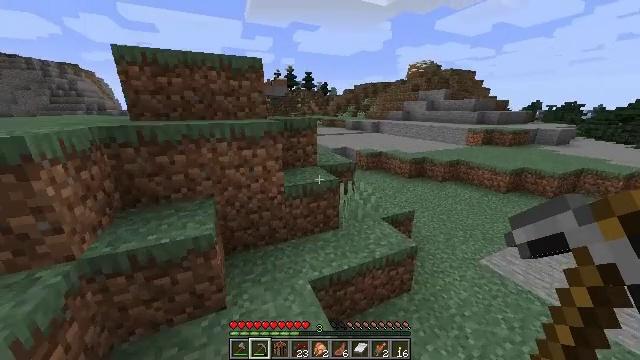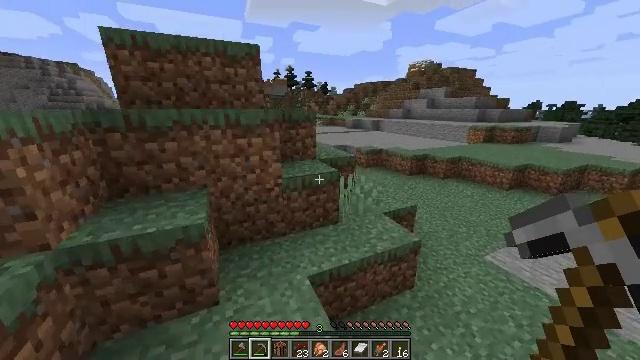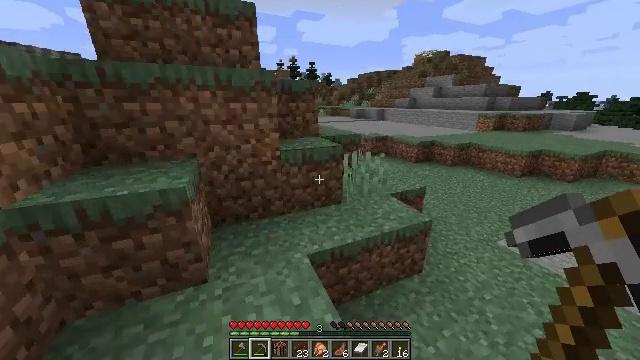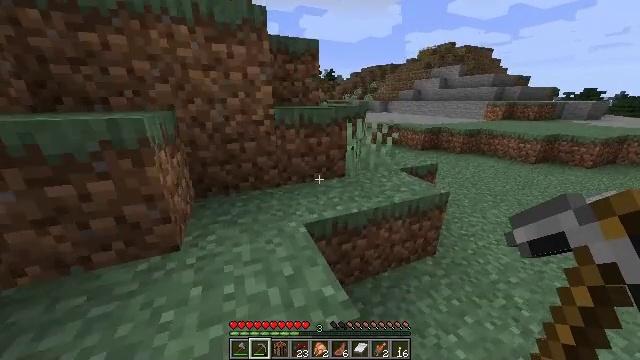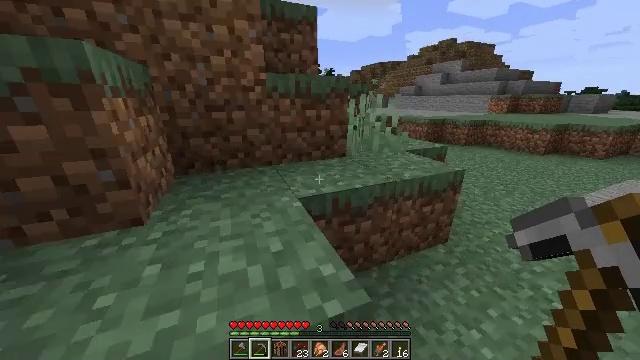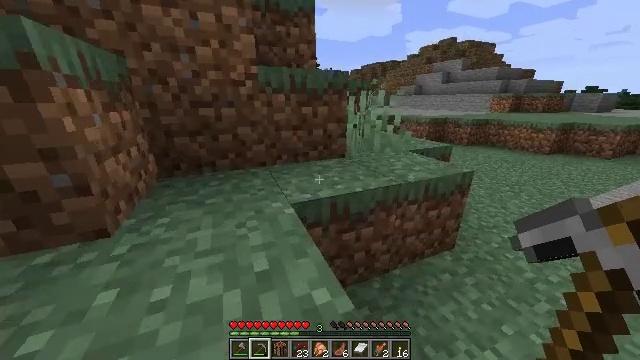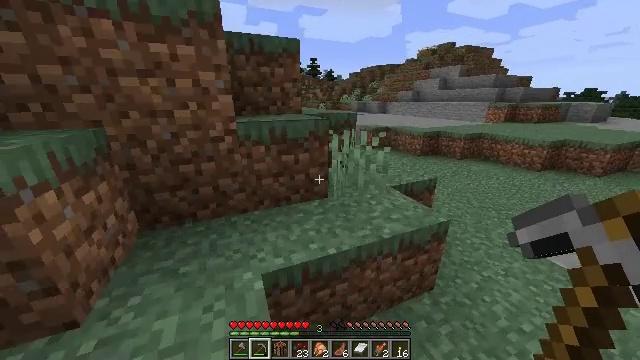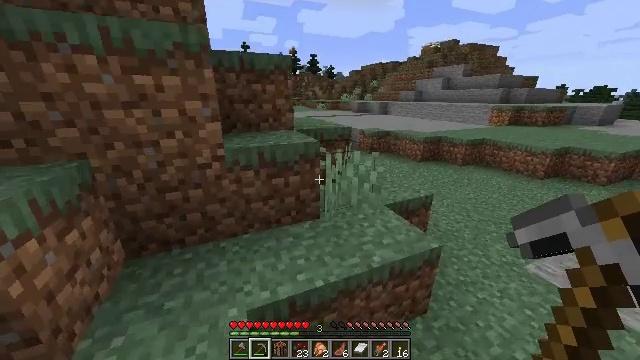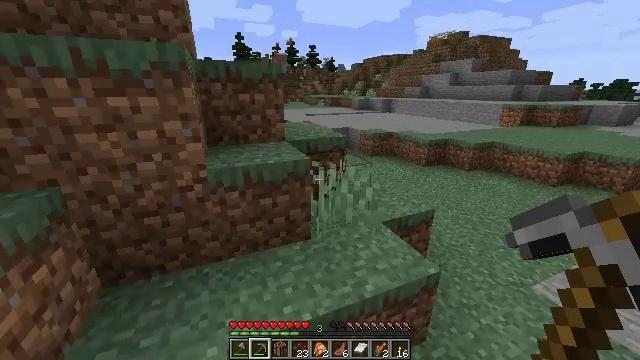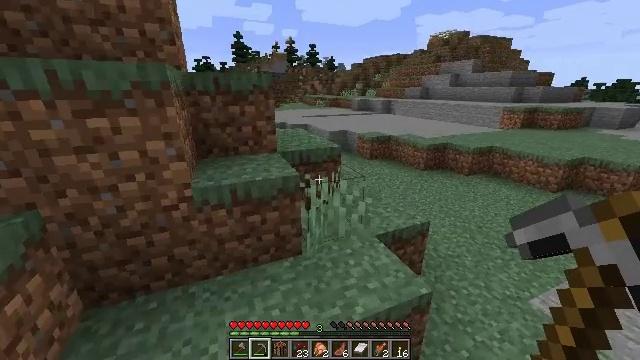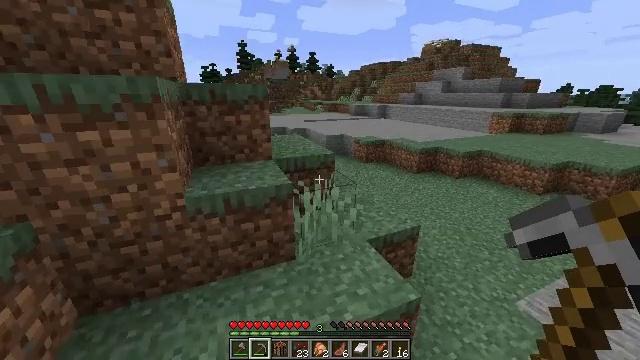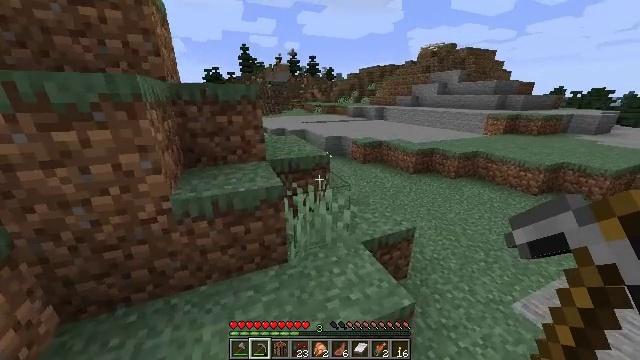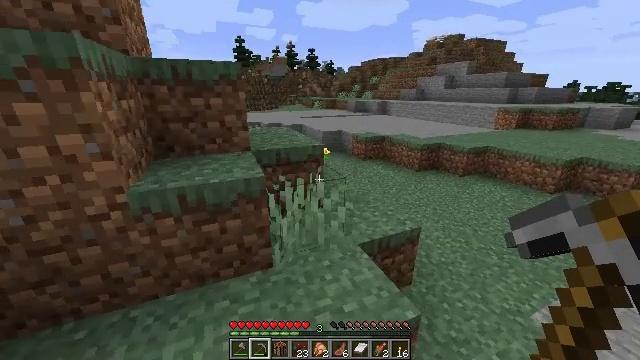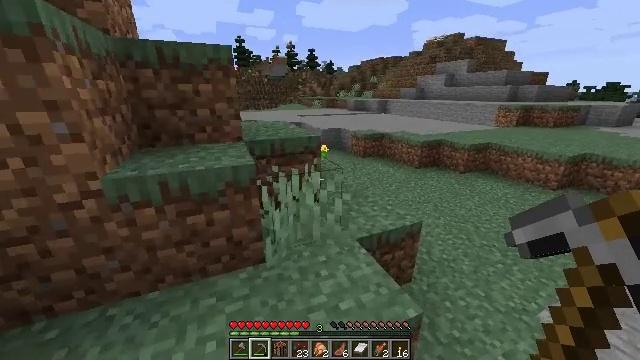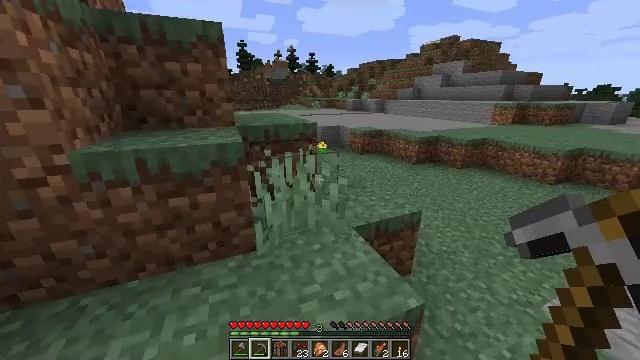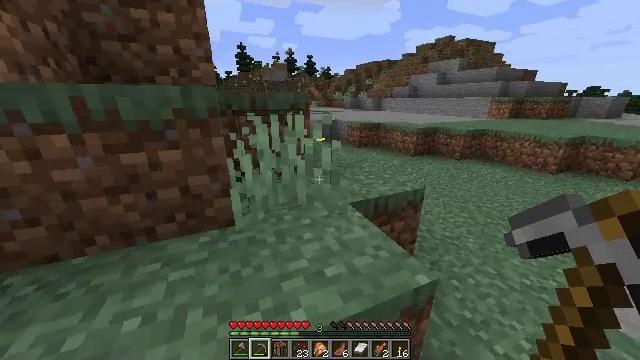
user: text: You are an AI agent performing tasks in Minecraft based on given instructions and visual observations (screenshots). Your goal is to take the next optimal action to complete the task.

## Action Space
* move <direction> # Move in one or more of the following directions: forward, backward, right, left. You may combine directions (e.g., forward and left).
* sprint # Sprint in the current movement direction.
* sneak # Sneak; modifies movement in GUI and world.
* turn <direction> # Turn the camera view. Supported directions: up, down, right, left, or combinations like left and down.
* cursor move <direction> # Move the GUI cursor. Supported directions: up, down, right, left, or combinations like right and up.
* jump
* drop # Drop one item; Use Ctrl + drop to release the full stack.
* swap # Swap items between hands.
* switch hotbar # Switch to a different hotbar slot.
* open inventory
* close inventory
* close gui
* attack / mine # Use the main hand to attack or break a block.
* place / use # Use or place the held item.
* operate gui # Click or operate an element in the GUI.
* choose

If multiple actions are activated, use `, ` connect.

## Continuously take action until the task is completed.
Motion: motion action
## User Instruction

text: Mine the dandelion from the ground.
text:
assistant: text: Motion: move forward, sprint, jump
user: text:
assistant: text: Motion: move forward, sprint, turn down, jump
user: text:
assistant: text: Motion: move forward, sprint, jump
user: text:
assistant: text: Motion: move forward, sprint, jump
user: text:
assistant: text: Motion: move forward, sprint, jump
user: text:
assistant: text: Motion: move forward, sprint, jump
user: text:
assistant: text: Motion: move forward, sprint, jump
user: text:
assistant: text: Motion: move forward, sprint, jump
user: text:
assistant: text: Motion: move forward, sprint, jump
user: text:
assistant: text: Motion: move forward, sprint, jump
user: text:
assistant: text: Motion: move forward, sprint, jump
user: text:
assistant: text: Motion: move forward, sprint, jump
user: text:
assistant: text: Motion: move forward, sprint, jump
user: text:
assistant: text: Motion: move forward, sprint, jump
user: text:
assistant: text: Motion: move forward, sprint, jump
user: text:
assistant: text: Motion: move forward, sprint, turn right, jump
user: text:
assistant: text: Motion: move forward, sprint, jump
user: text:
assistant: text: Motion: move forward, sprint, jump
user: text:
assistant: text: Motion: move forward, sprint, jump
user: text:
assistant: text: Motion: move forward, sprint, jump
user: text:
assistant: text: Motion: move forward, sprint, jump
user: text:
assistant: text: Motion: move forward, jump
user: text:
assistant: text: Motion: move forward and move right, jump
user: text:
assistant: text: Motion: move forward and move right, jump
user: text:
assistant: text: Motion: move forward and move right, jump
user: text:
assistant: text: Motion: move forward and move right, jump
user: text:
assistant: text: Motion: move forward and move right, turn left and up, jump
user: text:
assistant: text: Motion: move forward, turn left and up, jump
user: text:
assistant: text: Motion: move forward, turn left, jump
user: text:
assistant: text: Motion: move forward, jump